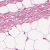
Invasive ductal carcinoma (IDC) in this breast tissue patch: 0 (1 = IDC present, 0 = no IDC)